Field crop: maize
Growth stage: 2
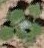
Species: chenopodium